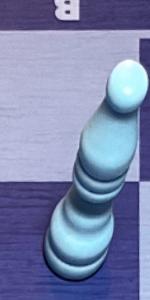
Label: Bishop_White